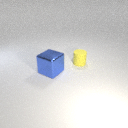
small yellow rubber cylinder behind large blue metal cube